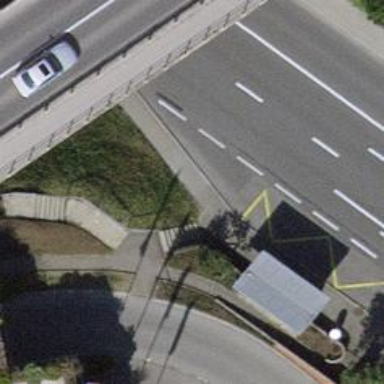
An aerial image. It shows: Road with steps.